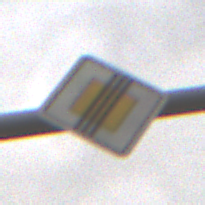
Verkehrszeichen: EndeVorfahrtsstrasse
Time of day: Midday
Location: Outdoor (Nature)
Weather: Overcast
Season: NotSpecified
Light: Natural